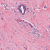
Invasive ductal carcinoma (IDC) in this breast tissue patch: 0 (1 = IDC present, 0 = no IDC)